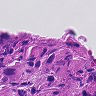
Metastatic tissue present: yes